Question: I have two problems I would greatly appreciate if someone could help me with.
I'm developing a mobile website with a column of image link elements on the page. I have some problem though, as the picture below describes in blue, the link elements surrounding the image elements bleeds outside and fills the entire div in width.

Markup:
'''
<body>
<div id="vinranka">
<img id="vinrankaIMG" src="img/vinrankaCrop.png">
<img id="vinkattenText" src="img/vinkattenText.png">
</div>
<div id="pageFull">
<div id="searchBox">
<form id="searchForm" method="post" action="">
<div id="searchFieldBg">
<input id="searchField" type="text" value="Sok dryck.." name="query">
<input id="searchButton" type="submit" value="Sok" />
</div>
</form>
</div>
<div id="btContainer">
<a class="imgLink" href="redWhine.html"> <img class="buttons" src="img/redWhineBt.png"></a>
<a class="imgLink" href="whiteWhine.html"> <img class="buttons" src="img/whiteWhineBt.png"></a>
<a class="imgLink" href="sparkelingWhine.html"> <img class="buttons" src="img/sparkelingWhineBt.png"></a>
<a class="imgLink" href="champagne.html"> <img class="buttons" src="img/champagneBt.png"></a>
<a class="imgLink" href="roseWhine.html"> <img class="buttons" src="img/rosevinBt.png"></a>
<a class="imgLink" href="glogg.html"> <img class="buttons" src="img/gloggBt.png"></a>
</div>
</div>
</body>
'''
Edit:
Here's the CSS:
'''
html, body {
margin: 0px;
padding: 0px;
background-color: #aed604;
}
#vinrankaIMG {
position: absolute;
z-index: 2;
}
#vinkattenText {
margin-left: 220px;
margin-top: 10px;
}
#pageFull {
position: absolute;
margin-left: 20px;
width: 454px;
height: 889px;
background-image: url('../img/pageFull.png');
z-index: 1;
}
#btContainer {
display: block;
z-index: 10;
}
img.buttons {
display: block;
vertical-align: top;
border: 0px;
margin-left: auto;
margin-right: auto;
margin-top: 40px;
}
a.imgLink {
margin: 0px;
padding: 0px;
}
'''
I found a topic with a similar problem where the solution was to add 'vertical-align: top' to the image CSS. This however did not work for me, and I'm not sure we even had the same problem.
Another problem is the area described in red. I have an image that overlaps the white background div with z-index. Problem is it overlaps the top image link as well, even when the image link has a higher z-index, meaning it becomes unclickable in the area marked with red. Is the image link locked to be under every element that is above the white background which it is inside of..?
I really hope I have described my problems well enough... =)
If anyone could help me it would be greatly appreciated! I will answer any questions you ask!
Thank you!
/Max
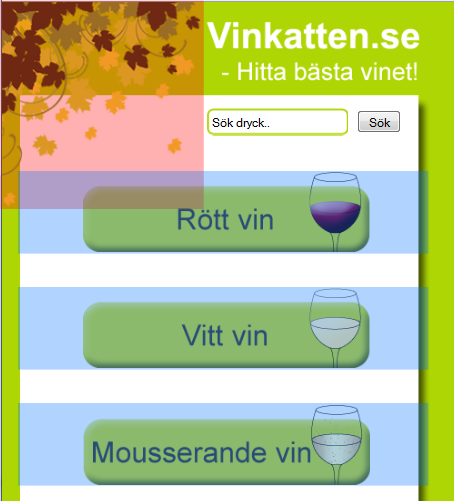
Answer: This actually turned out to be very easy. I simply set the a-element to have the same max-width as the images. Now it doesn't bleed out any more. For the overlapping I moved the div containing the buttons outside the "pageFull" div and set its position to 'absolute'. Now I could easily move the entire package of buttons back to its original position just tampering with the margins and it was now no longer overlapped by the top left image.
Hope this may help someone! =)